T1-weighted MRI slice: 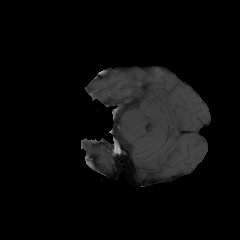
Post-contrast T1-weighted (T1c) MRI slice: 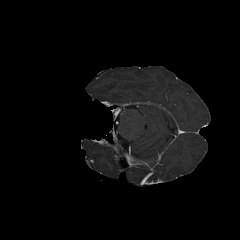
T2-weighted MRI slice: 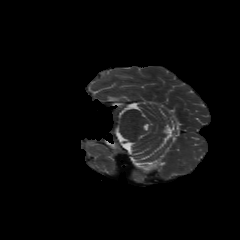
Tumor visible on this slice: no